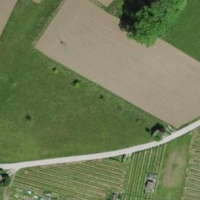
EUNIS habitat code: 24
Species observed at this site:
Tettigonia viridissima
Phaneroptera falcata
Pseudochorthippus parallelus
Chorthippus brunneus
Chorthippus biguttulus
Roeseliana roeselii